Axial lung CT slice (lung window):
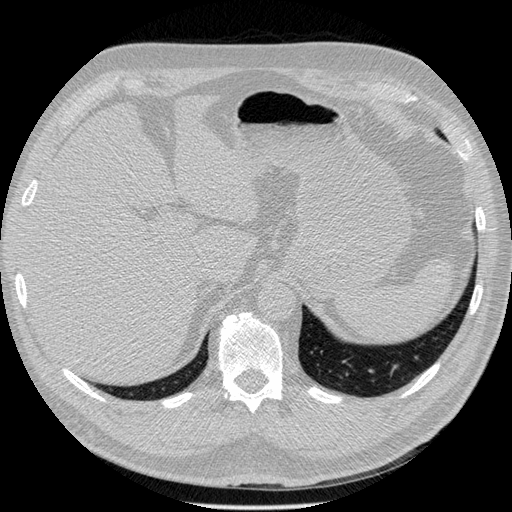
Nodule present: no